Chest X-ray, PA view. Patient: 24 years old, sex M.
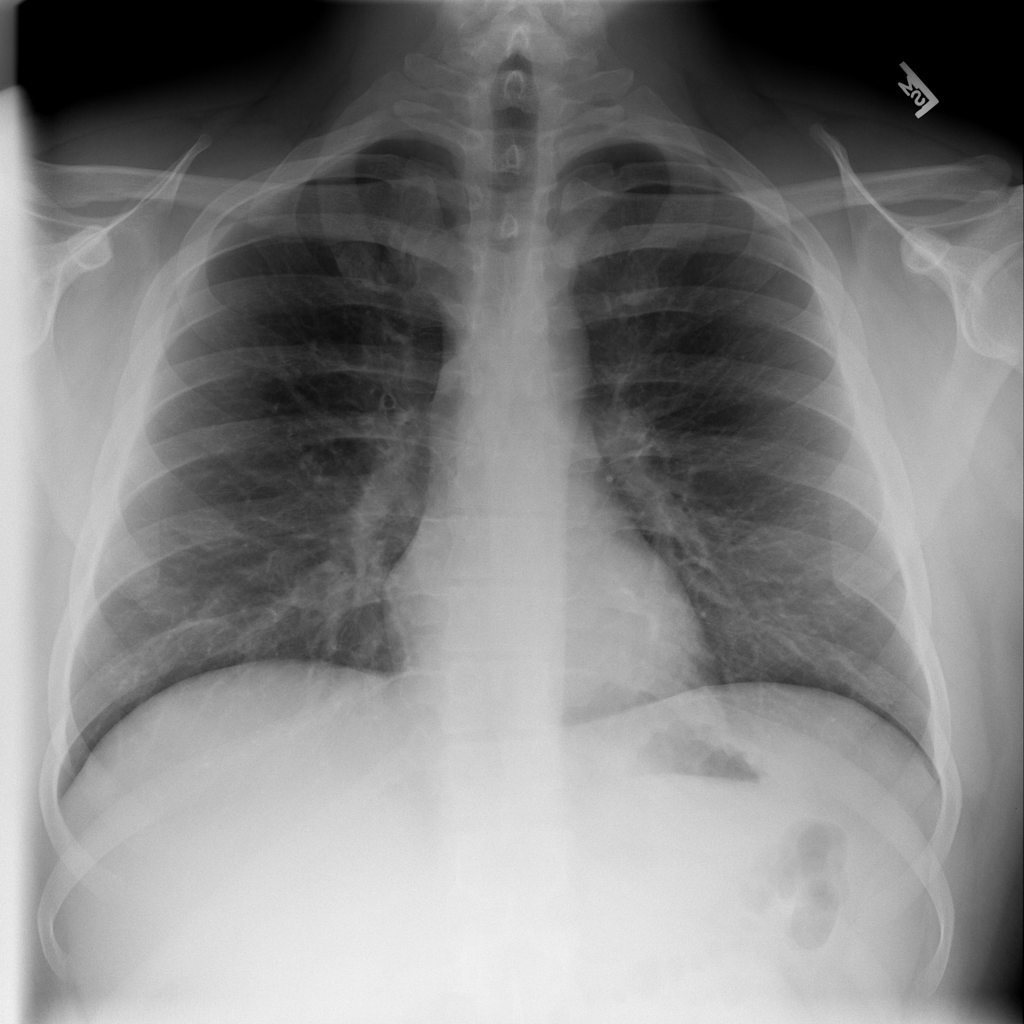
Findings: No Finding